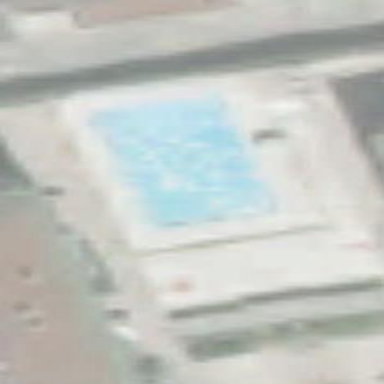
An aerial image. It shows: Swimming pool located in leisure land.